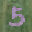
Label: 5